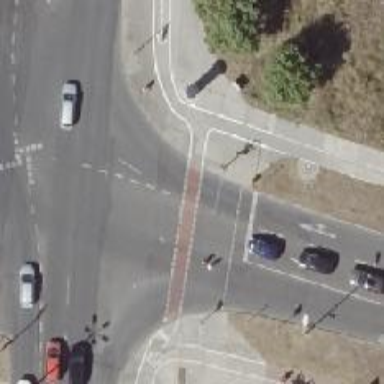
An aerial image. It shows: Road crossing with traffic signals.